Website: macys
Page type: billing-address
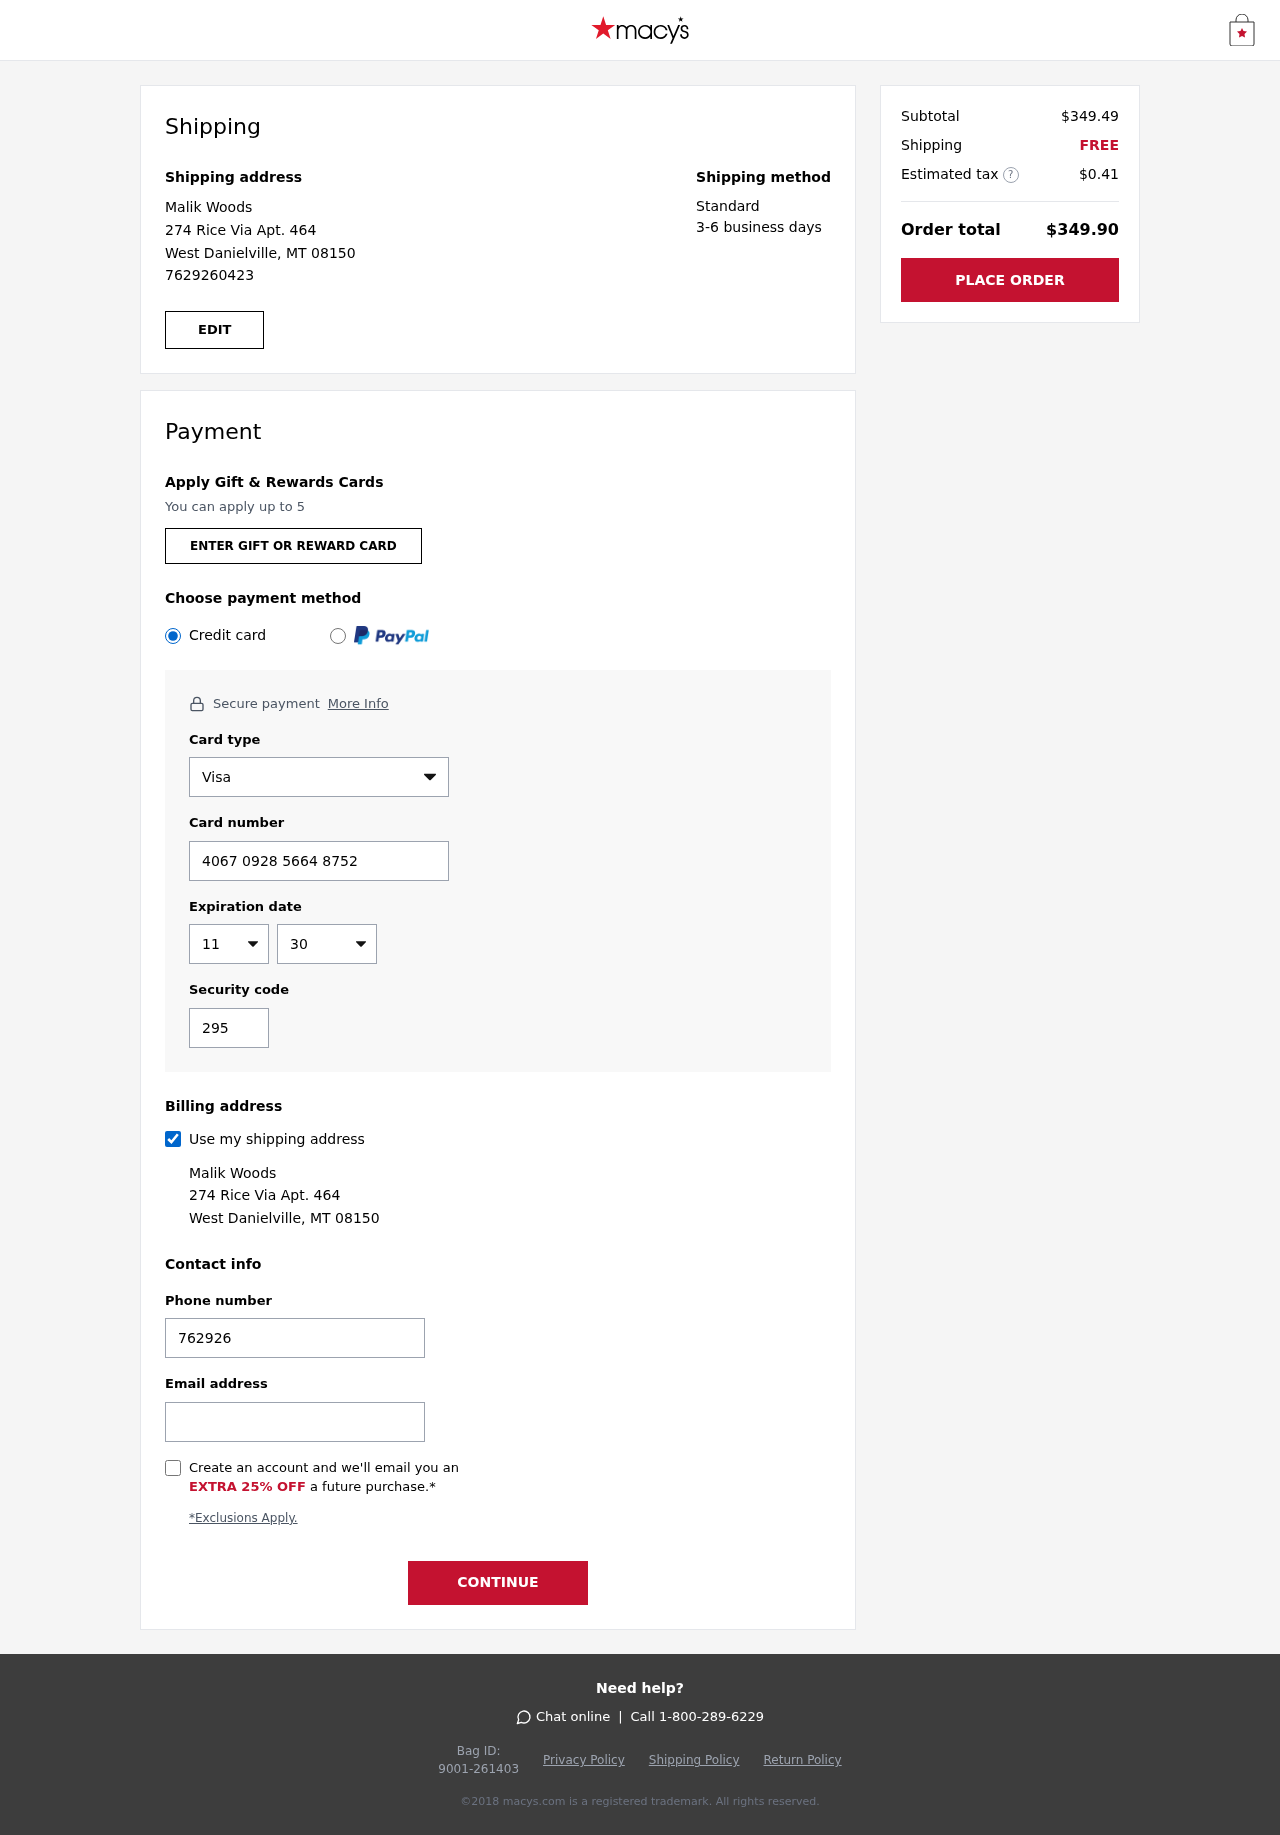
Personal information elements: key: PII_CARD_CVV
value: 295
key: PII_CARD_EXPIRY_MONTH
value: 11
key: PII_CARD_EXPIRY_YEAR
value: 30
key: PII_CARD_NUMBER
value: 4067 0928 5664 8752
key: PII_CARD_TYPE
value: Visa
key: PII_EMAIL
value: malik.woods@gmail.com
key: PII_FULLNAME
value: Malik Woods
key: PII_PHONE
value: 7629260423
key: PII_STREET
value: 274 Rice Via Apt. 464
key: PII_CITY_STATE_ZIP
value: West Danielville, MT 08150
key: PII_FIRSTNAME
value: Malik
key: PII_LASTNAME
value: Woods
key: PII_FULLNAME2
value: Malik Woods
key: PII_FULLNAME3
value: Malik Woods
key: PII_FIRSTNAME2
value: Malik
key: PII_FIRSTNAME3
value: Malik
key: PII_LASTNAME2
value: Woods
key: PII_LASTNAME3
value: Woods
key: PII_FIRSTNAME_DERIVED
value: Malik
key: PII_LASTNAME_DERIVED
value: Woods
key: PII_FULLNAME_DERIVED
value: Malik Woods
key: PII_NAME_FULL_DERIVED
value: Malik Woods
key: PII_STREET2
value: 274 Rice Via Apt. 464
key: PII_PHONE2
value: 7629260423
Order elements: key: ORDER_SUBTOTAL
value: $349.49
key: ORDER_SHIPPING_COST
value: FREE
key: ORDER_TAX
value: $0.41
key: ORDER_TOTAL
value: $349.90